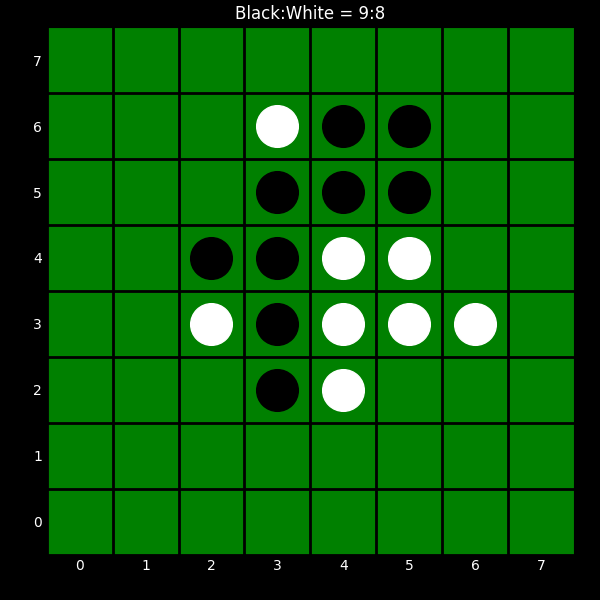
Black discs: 9
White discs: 8